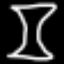
Label: hourglass